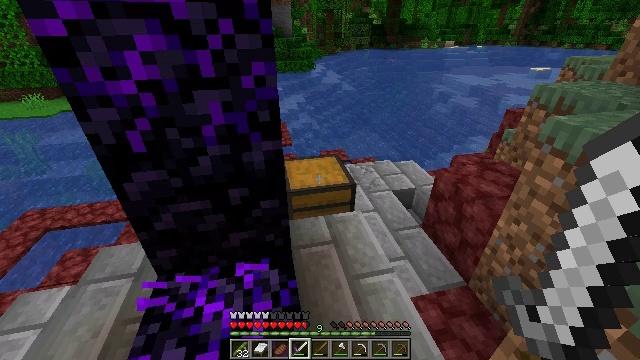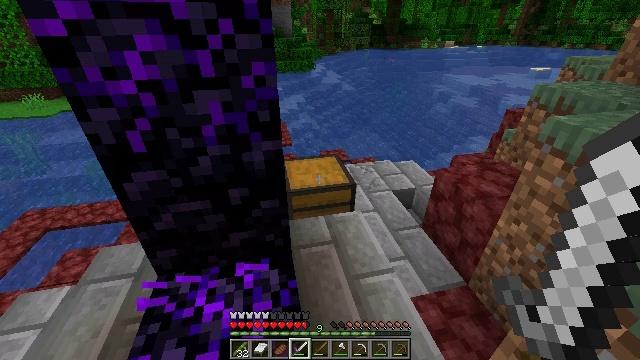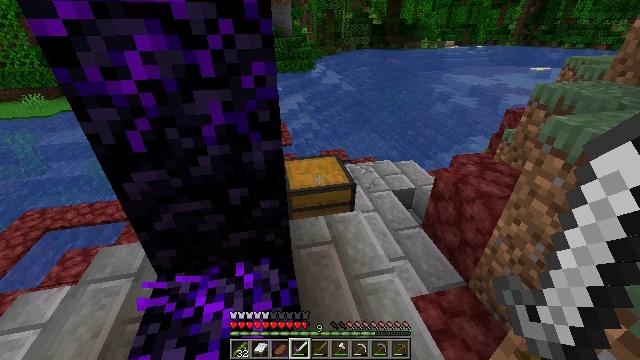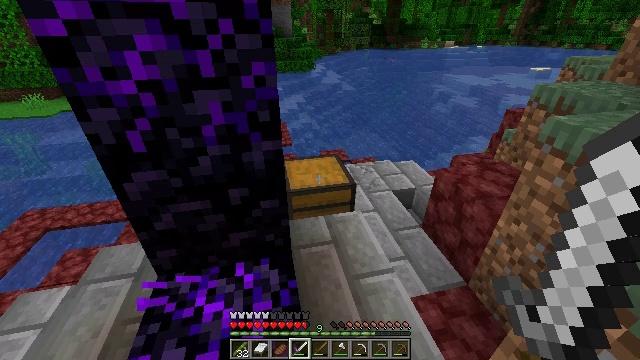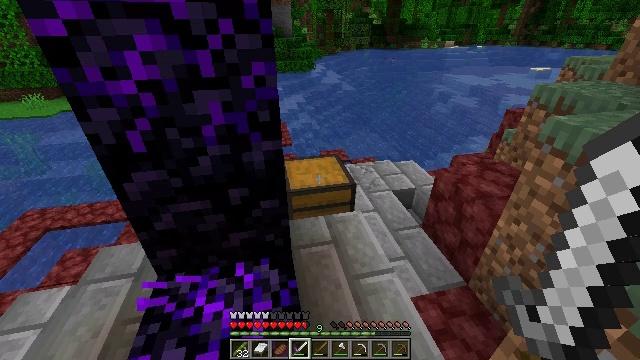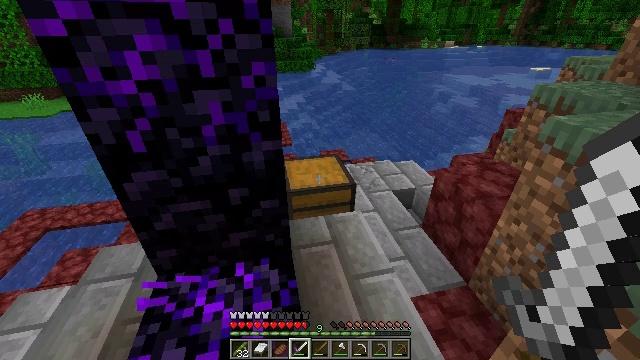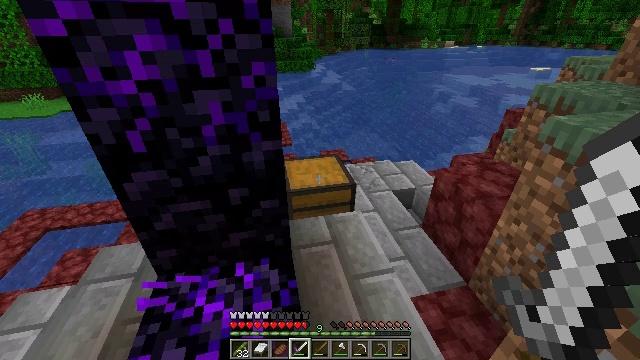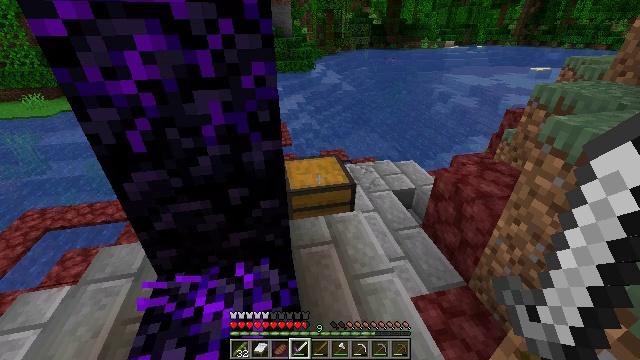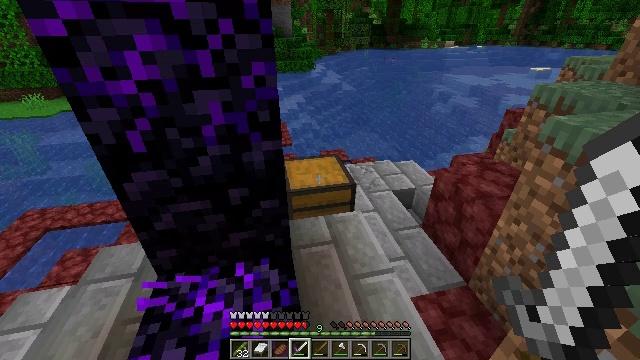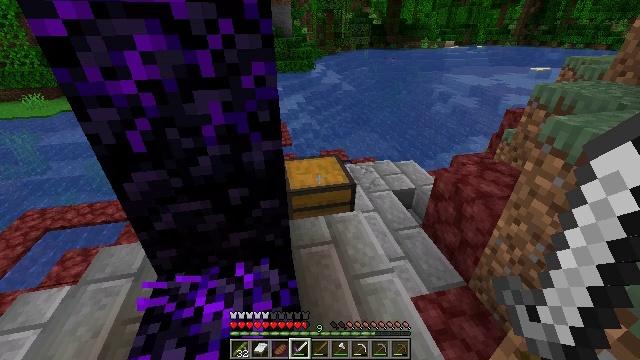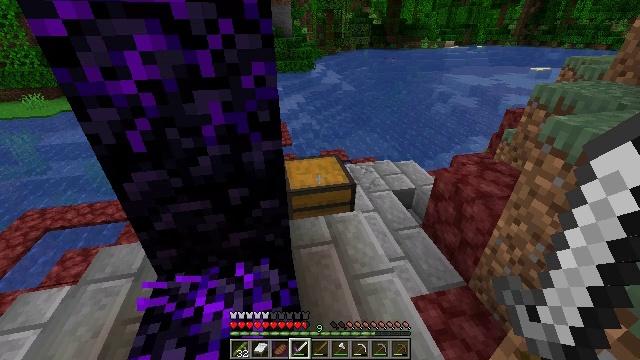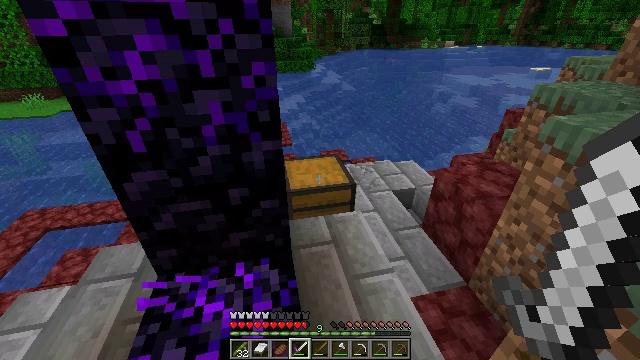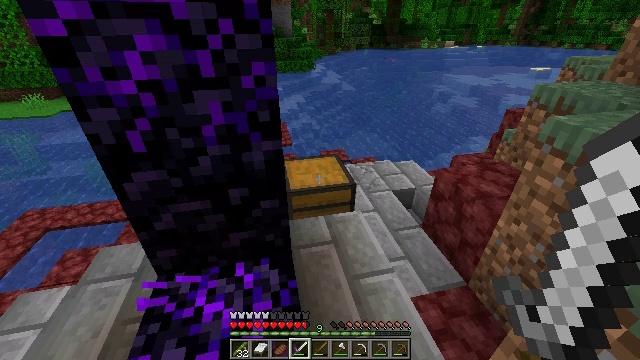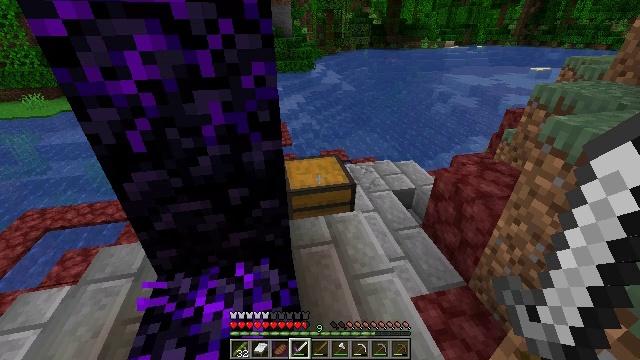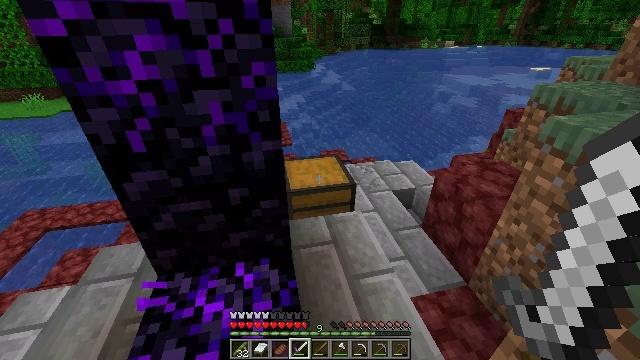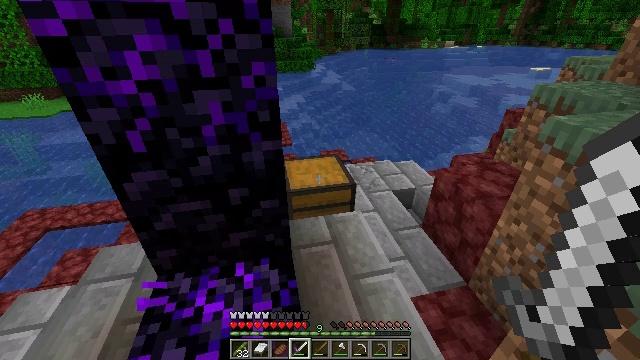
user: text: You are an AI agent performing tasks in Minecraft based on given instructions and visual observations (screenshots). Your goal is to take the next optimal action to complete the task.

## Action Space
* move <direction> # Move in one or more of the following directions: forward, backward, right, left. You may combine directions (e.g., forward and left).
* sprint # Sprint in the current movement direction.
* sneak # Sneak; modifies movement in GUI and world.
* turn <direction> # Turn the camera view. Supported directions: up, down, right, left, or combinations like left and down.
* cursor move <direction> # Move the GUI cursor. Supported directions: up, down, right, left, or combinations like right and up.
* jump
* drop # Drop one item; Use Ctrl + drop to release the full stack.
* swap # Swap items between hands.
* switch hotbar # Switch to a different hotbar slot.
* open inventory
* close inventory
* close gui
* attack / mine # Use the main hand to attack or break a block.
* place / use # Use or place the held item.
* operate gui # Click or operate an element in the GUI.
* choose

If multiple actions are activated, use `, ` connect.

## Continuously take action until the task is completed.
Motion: motion action
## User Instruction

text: Dig up the grass block for dirt.
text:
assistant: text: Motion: no_op
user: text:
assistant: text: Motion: no_op
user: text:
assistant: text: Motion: no_op
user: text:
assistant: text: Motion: no_op
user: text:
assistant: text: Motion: no_op
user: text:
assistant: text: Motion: no_op
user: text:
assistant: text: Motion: no_op
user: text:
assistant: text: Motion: no_op
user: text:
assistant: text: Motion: no_op
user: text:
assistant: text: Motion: no_op
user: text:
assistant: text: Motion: no_op
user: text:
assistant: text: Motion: no_op
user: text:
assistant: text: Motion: no_op
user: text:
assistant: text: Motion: no_op
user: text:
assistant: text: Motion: no_op
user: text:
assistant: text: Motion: no_op
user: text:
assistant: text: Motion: no_op
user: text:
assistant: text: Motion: no_op
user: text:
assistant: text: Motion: no_op
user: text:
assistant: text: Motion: no_op
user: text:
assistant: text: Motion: no_op
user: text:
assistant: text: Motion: no_op
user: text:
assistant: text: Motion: no_op
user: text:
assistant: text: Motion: no_op
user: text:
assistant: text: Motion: no_op
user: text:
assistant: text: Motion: no_op
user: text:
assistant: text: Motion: no_op
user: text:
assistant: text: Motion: no_op
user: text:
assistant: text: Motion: no_op
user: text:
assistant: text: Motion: no_op